Question: <URL> makes
> "short and very-long-word"
to
> "short and"
. But I want to have smth. like
> "short and very-lon..."
Right now I truncate the String in Java code. However, thats based on the number of characters and not the actual length of the link. So, the result isn't very nice.
'''
String title;
if(model.getOrganization().length() > 19) {
title = model.getText().substring(0, 15).trim() + "...";
} else {
title = model.getText();
}
((TextView) findViewById(R.id.TextViewTitle)).setText(title);
'''
Just noticed, this property actually adds "..." in a few cases. But not in all of them:
> 12345678901234567890 becomes
"12345678901234..."
However,
> "<PHONE> <PHONE>"
becomes "<PHONE>" and not
"<PHONE> 123..."
Now it really gets funky! I just set singleLine=true and removed maxLine (The bug appears with and without setting ellipsize attribute)...

This is a screenshot take from Motorola Milestone with android 2.1 update 1. Same happens on HTC Desire with the same android version
Now I use android:ellipsize="marquee". That seems to be the only properly working setting. It's also only moving, when focused. I see it in many other apps also. I guess its common practise.
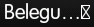
Answer: See my update 3. The workaround was using " marquee". I have seen many apps doing that at this time.
Now, with new versions of Android this feature is most likely fixed and will work as expected. (my guess)